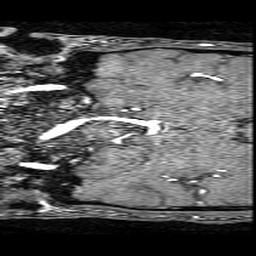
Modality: angio
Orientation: coronal
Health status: ill
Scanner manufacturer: philips
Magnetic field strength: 3 T
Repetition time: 0.01878 s
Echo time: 0.003473 s